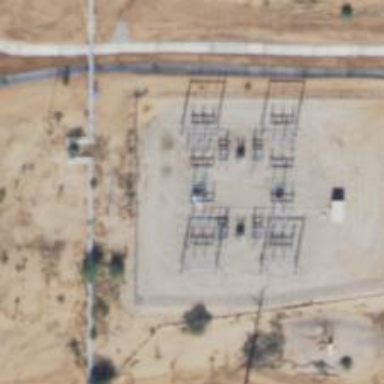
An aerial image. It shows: Switch used for power control.